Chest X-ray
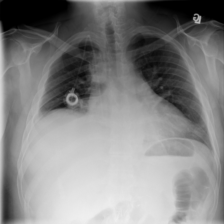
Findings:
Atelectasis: negative
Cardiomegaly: negative
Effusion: negative
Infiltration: negative
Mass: negative
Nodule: negative
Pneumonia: negative
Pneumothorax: negative
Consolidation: negative
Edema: negative
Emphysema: negative
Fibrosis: negative
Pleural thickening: negative
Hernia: negative